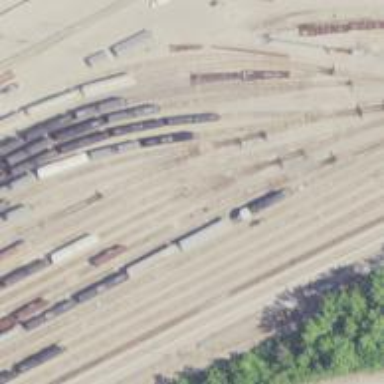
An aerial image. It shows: Railway yard.